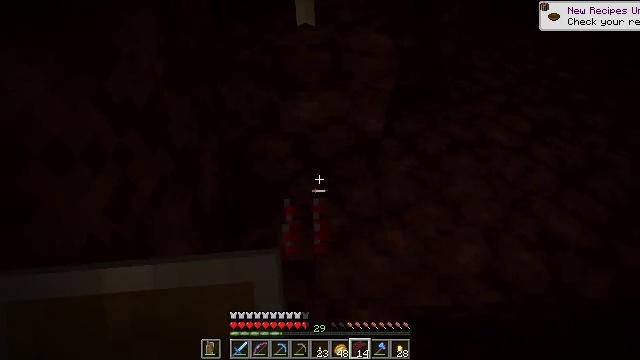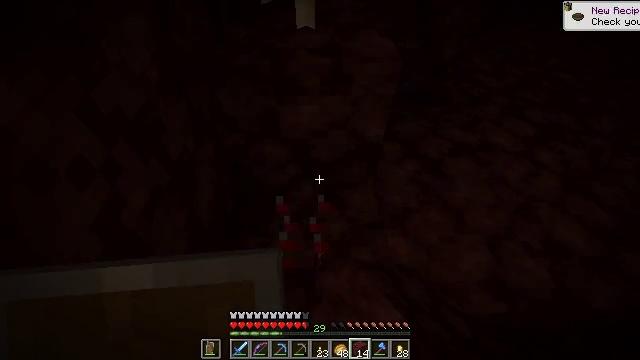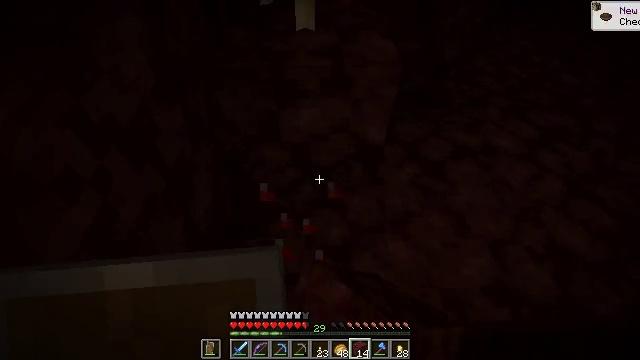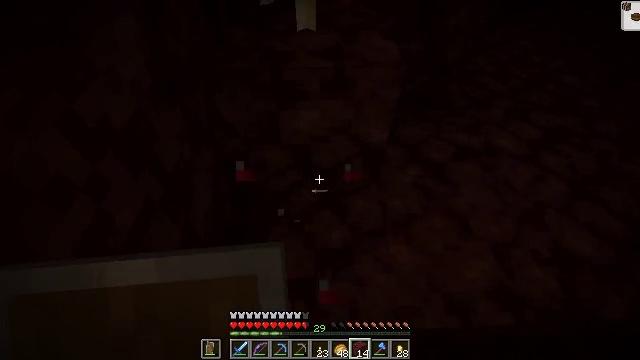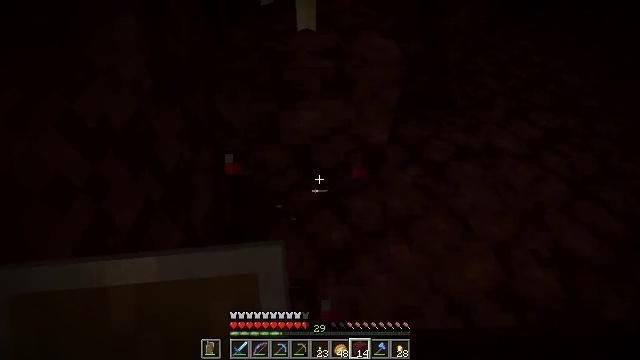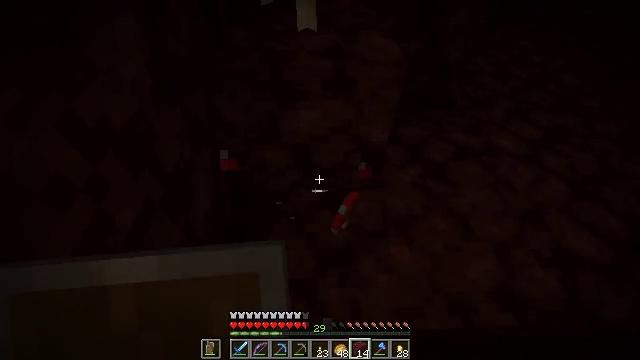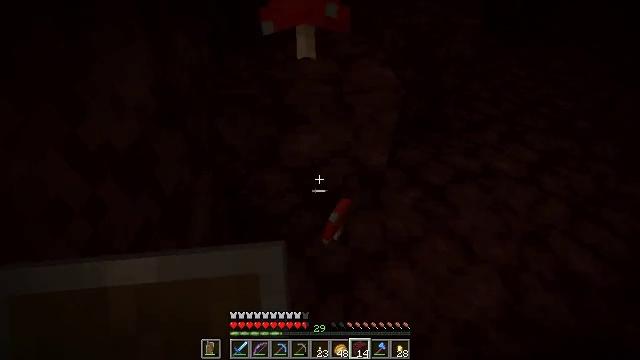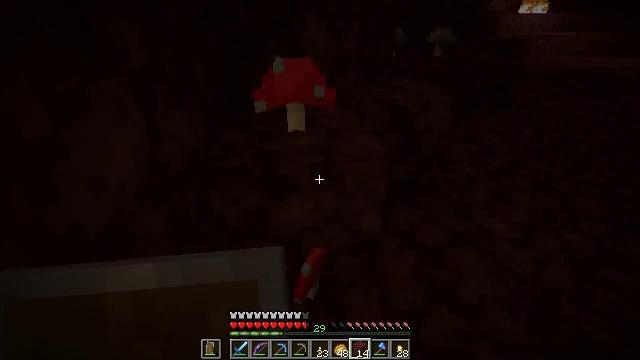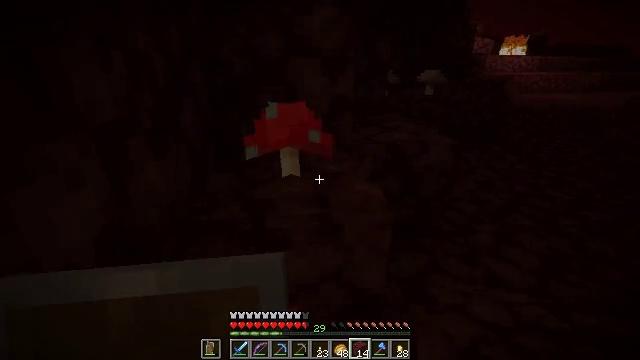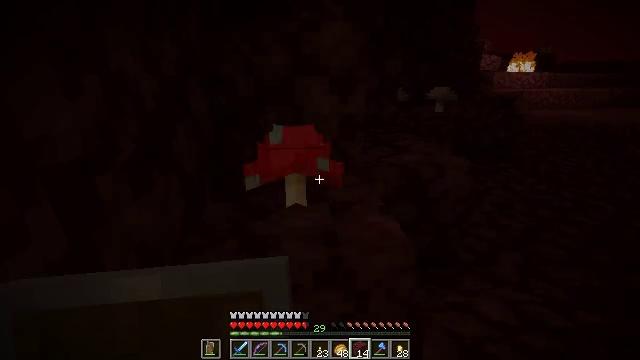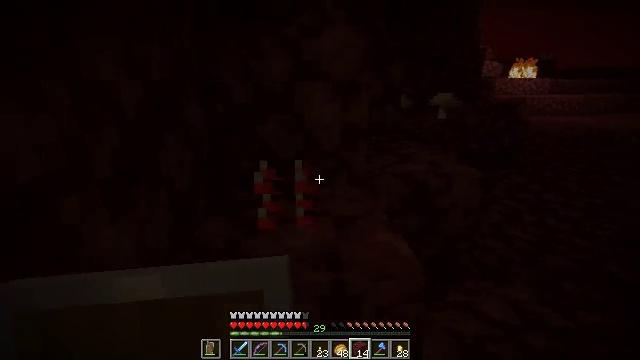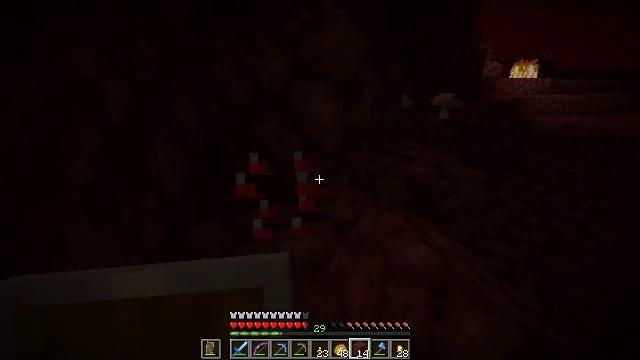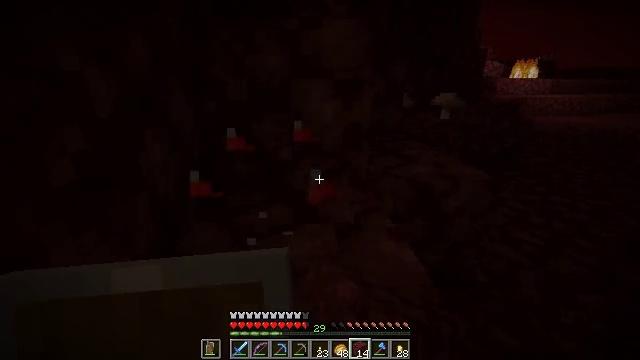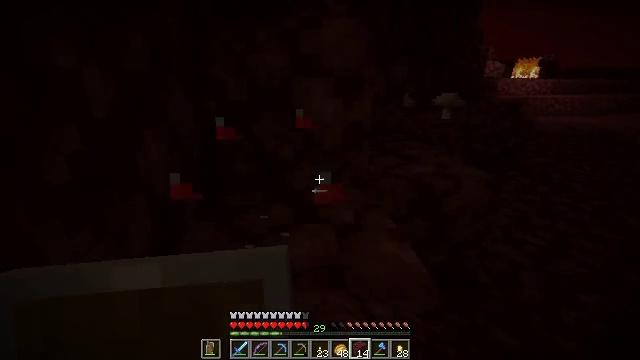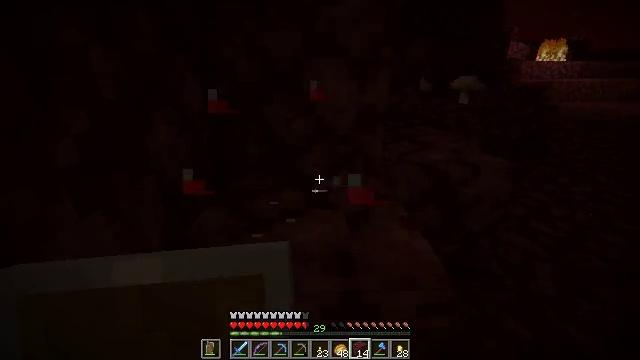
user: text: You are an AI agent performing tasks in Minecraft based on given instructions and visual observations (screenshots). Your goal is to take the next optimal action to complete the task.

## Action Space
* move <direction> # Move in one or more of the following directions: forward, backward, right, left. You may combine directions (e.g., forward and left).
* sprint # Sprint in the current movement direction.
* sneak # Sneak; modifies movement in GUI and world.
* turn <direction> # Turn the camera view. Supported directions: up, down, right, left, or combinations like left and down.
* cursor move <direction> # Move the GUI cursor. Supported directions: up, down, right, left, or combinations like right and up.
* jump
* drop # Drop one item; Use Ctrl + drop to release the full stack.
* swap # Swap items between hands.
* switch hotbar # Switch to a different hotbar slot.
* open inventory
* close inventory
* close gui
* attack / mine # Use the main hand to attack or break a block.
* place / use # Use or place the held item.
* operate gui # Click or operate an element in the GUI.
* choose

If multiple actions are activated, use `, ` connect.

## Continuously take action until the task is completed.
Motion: motion action
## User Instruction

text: Mine the red mushroom on the ground.
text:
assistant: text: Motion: attack / mine
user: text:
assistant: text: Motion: attack / mine
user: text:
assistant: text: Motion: no_op
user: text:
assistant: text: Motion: no_op
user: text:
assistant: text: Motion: no_op
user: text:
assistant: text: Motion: turn up
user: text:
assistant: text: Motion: move forward, turn right and up
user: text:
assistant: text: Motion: move forward, turn right and up
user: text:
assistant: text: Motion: move forward, turn left and up
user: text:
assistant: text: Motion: turn up, attack / mine
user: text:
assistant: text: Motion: attack / mine
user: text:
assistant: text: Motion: attack / mine
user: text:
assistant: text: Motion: no_op
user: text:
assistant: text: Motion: move forward, turn left and down
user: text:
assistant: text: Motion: no_op